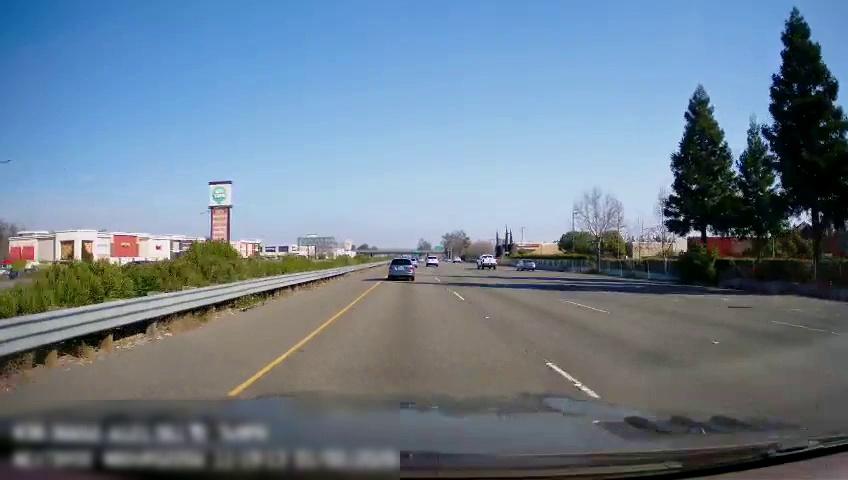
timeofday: Day
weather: Sunny
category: Drivable Space
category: Vehicles | Car
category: Vehicles | SUV
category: Vehicles | Car
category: Vehicles | Truck
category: Vehicles | Car
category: Vehicles | Car
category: Lanes | Current Lane
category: Lanes | Current Lane
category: Lanes | Alternate Lane
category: Lanes | Alternate Lane
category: Traffic | Lights
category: Traffic | Lights